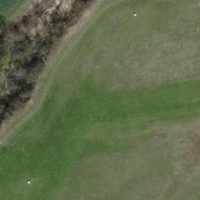
EUNIS habitat code: 24
Species observed at this site:
Plantago media